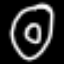
Label: donut